Question: I have run into a bit of a problem here: I had a problem-specific branch '28s' in Git, that I merged in the general 'develop' branch. Turns out I had done it too fast, so I used git-revert to undo the merge. Now, however, the time has come to merge '28s' into 'develop', but git-merge command sees the original merge, and happily announces that all is well and branches have been already merged. What do I do now? Create a 'Revert "Revert "28s -> develop"" ' commit? Doesn't seem to be a good way to do it, but I can't imagine any other at the moment.
What the tree structure looks like:

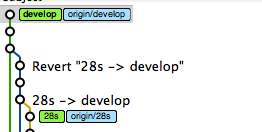
Answer: You have to "revert the revert". Depending on you how did the original revert, it may not be as easy as it sounds. Look at the <URL>.
'''
---o---o---o---M---x---x---W---x---Y
/
---A---B-------------------C---D
'''
to allow:
'''
---o---o---o---M---x---x-------x-------*
/ /
---A---B-------------------C---D
'''
> But does it all work? Sure it does. You can revert a merge, and from a
purely technical angle, git did it very naturally and had no real
troubles.
It just considered it a change from "state before merge" to
"state after merge", and that was it.
Nothing complicated, nothing odd,
nothing really dangerous. Git will do it without even thinking about it.So from a technical angle, there's nothing wrong with reverting a merge,
but .If at all possible, for example, if you find a problem that got merged
into the main tree, :- - Yes, it's more complex, and no, it's not always going to work (sometimes
the answer is: "oops, I really shouldn't have merged it, because it wasn't
ready yet, and I really need to undo of the merge"). So then you
really should revert the merge, but when you want to re-do the merge, you
now need to do it by reverting the revert.